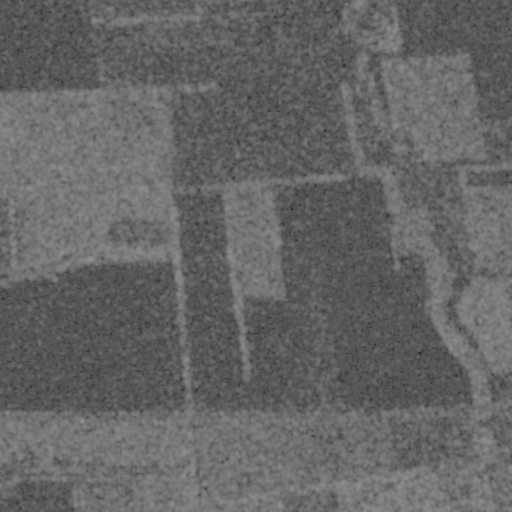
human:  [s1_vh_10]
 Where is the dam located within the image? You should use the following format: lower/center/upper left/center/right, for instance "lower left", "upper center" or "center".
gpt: The dam is located in the lower right of the image.
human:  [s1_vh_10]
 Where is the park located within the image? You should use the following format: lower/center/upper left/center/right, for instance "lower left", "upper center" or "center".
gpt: The park is located in the lower left of the image.
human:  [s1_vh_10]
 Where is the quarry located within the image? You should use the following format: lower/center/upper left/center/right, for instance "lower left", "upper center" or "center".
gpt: There is no quarry in the image.

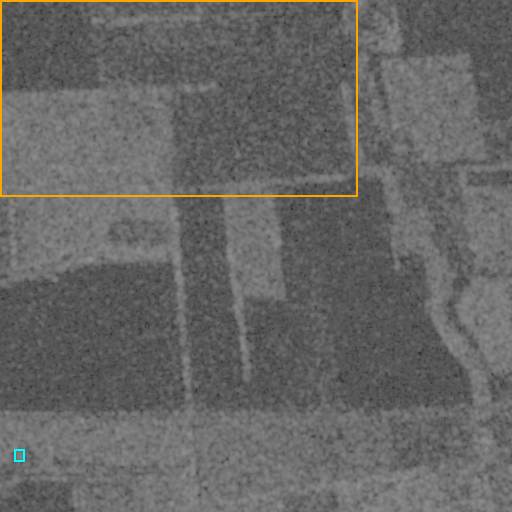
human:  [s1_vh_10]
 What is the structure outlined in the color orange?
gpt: The structure outlined in orange is a crop field.
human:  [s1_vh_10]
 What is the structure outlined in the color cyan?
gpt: The structure outlined in cyan is a park.
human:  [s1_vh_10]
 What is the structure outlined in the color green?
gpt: There is no green outline.